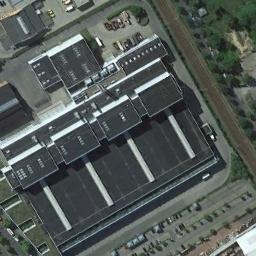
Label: industrial_area